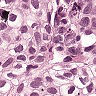
Metastatic tissue present: yes